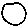
Label: circle